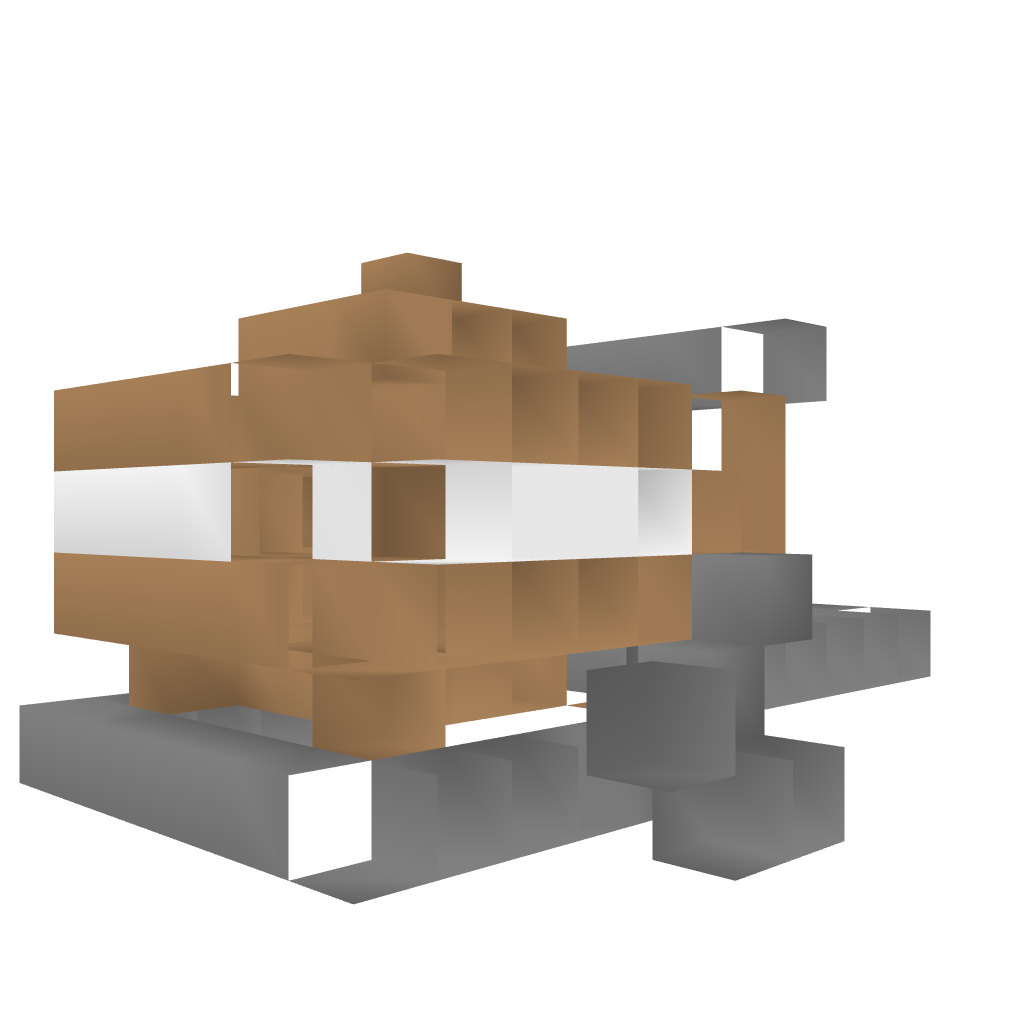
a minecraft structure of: Compact Enchanting Room bad low quality